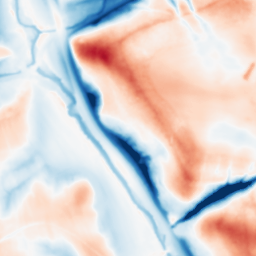
Category: multiscale
Decomposition family: dog_multiscale
Decomposition parameters: sigma_ratio: 1.6
n_scales: 6
base_sigma: 1
Upsampling method: regularized
Upsampling parameters: scale: 4
lambda_reg: 0.01
Upsampling scale: 4